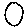
Label: circle